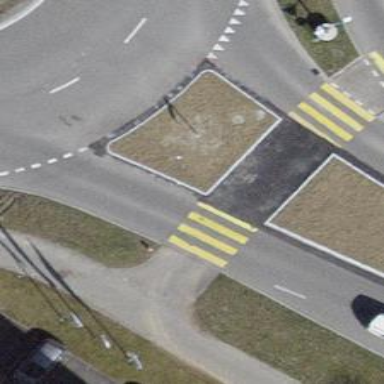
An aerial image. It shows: Uncontrolled zebra crossing with yellow markings on the road.